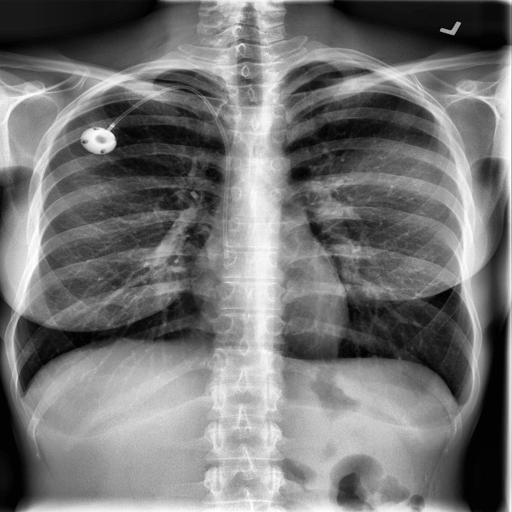
Finding: NORMAL